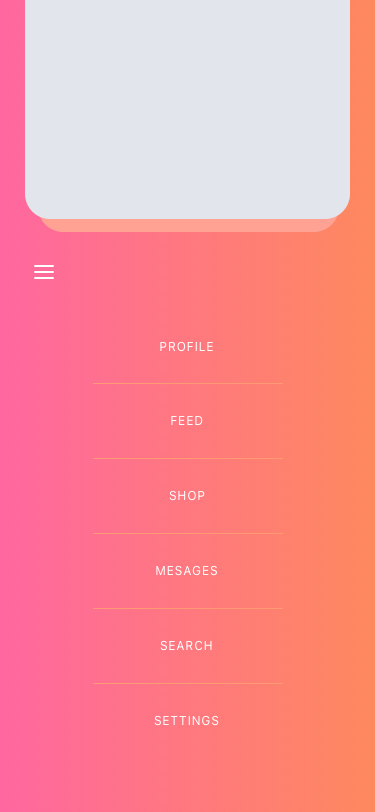
Text in this UI design:
SETTINGS
SEARCH
MESAGES
SHOP
FEED
PROFILE